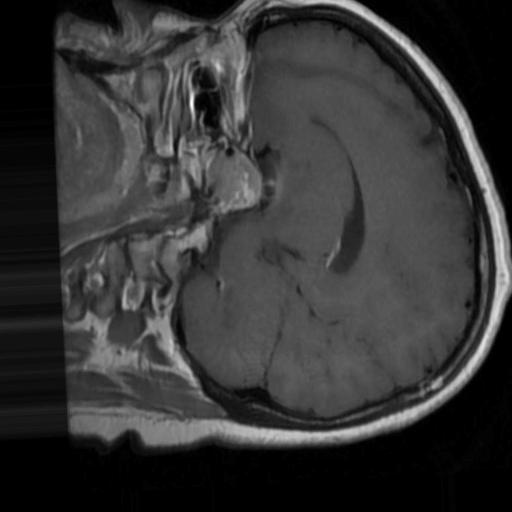
Label: brain_tumor